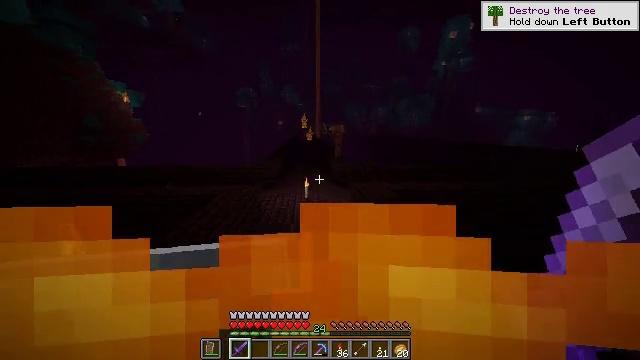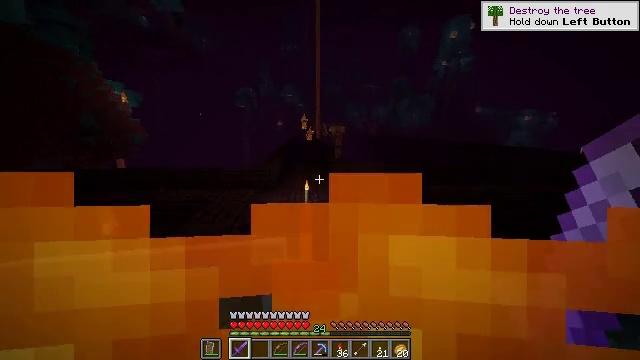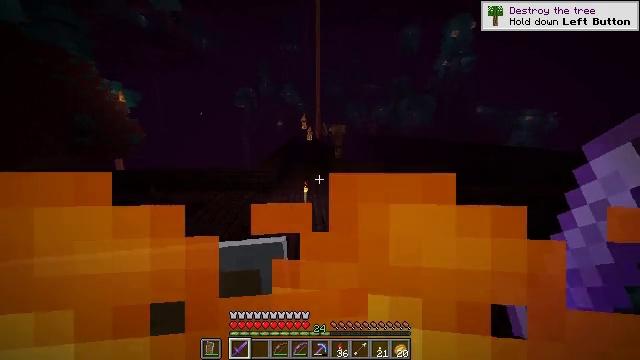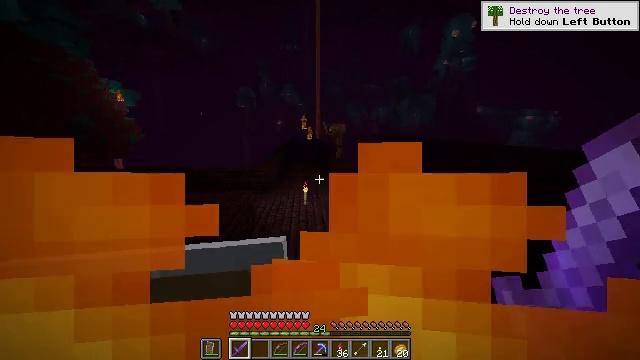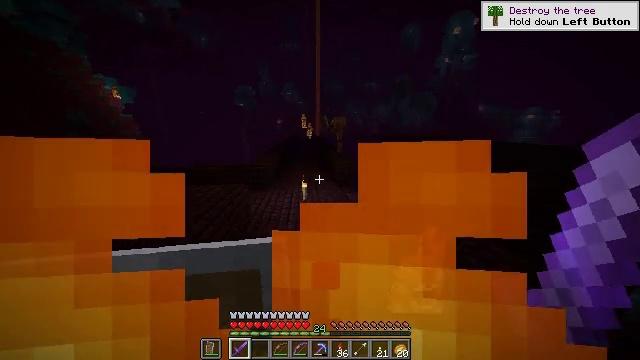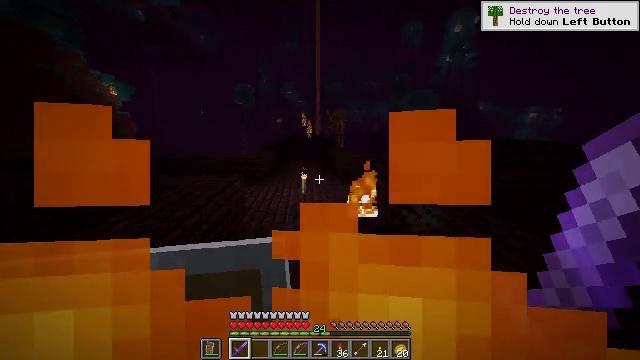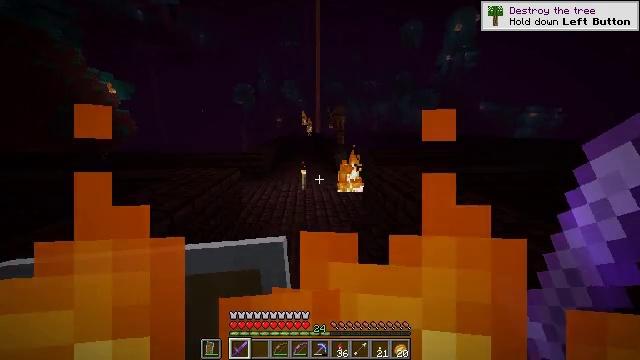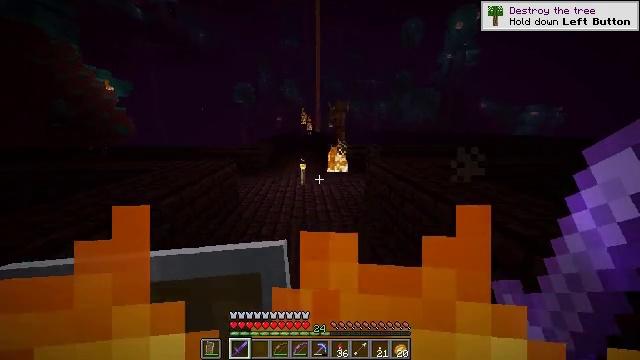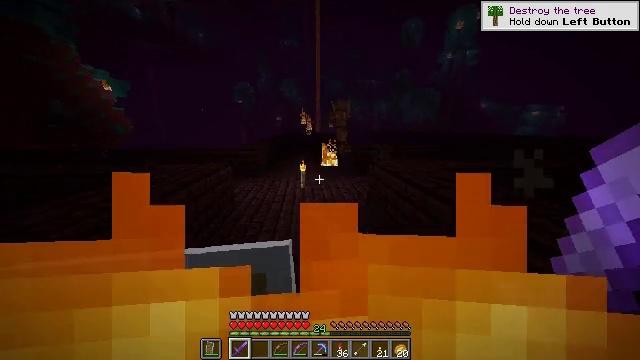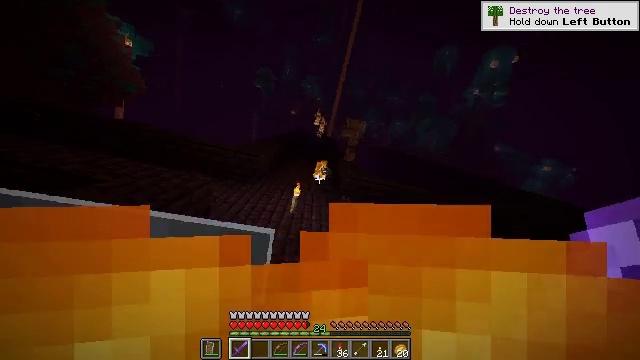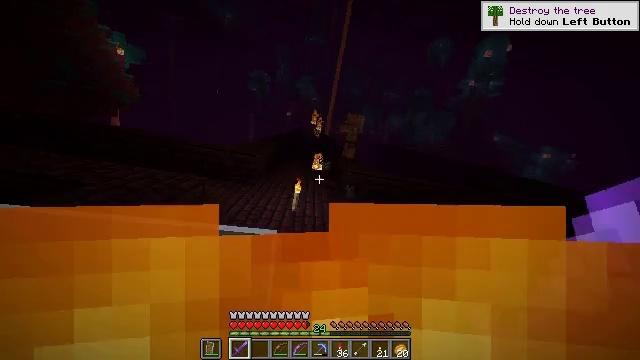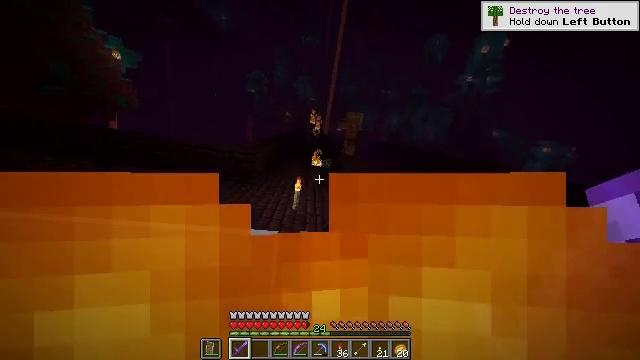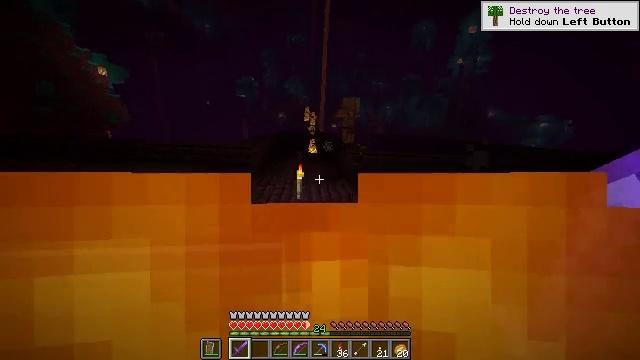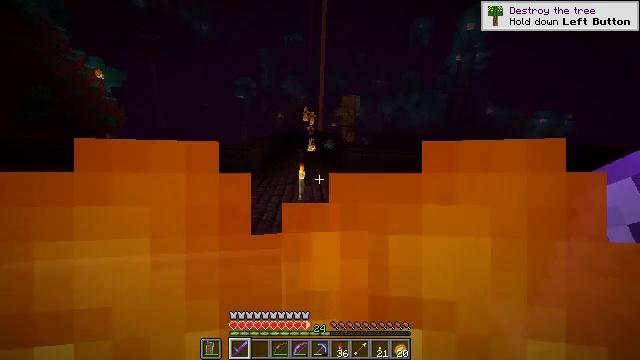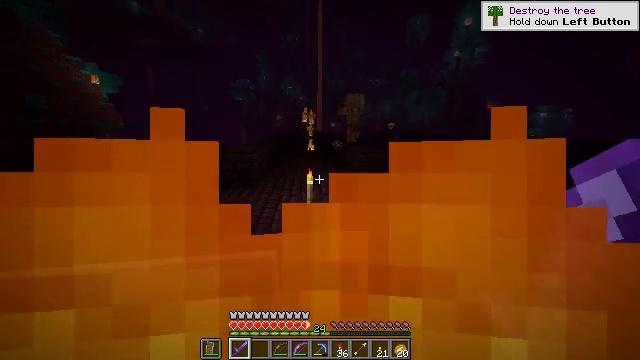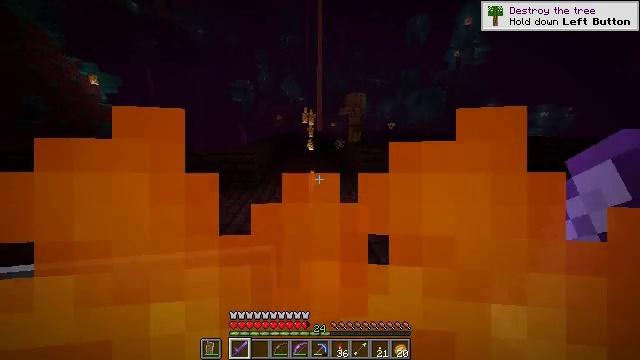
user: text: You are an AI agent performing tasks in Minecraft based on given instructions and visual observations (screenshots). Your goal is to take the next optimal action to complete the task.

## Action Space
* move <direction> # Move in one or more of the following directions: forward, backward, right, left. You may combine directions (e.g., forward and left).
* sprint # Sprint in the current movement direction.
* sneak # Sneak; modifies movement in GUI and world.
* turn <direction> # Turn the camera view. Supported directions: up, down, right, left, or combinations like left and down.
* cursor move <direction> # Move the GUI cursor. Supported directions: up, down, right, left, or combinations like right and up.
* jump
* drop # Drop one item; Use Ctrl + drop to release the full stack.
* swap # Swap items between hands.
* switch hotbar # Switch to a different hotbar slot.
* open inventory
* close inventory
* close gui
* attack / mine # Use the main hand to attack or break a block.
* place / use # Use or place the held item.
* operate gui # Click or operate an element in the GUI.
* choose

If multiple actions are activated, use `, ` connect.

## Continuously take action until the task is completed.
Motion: motion action
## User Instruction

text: Extinguish the fire.
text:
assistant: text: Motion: move forward, jump
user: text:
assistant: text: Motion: move forward, jump
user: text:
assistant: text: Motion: move forward, jump
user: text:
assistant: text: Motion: move forward, jump
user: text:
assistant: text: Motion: move forward, jump
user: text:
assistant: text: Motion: move forward, jump
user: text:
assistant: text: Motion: move forward, jump
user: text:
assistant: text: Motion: move forward, jump
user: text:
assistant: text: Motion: move forward, jump
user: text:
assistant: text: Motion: move forward, jump
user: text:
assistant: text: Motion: move forward and move left, jump
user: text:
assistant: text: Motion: move forward and move left, jump
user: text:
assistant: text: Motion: move forward and move left, jump
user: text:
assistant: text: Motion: move forward and move left, jump
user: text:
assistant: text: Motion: move forward, jump
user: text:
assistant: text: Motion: move forward, jump
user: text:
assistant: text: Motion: move forward, jump
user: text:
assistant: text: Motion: move forward, jump
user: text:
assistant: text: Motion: move forward, jump
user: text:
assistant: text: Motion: move forward, jump
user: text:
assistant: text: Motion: move forward, jump
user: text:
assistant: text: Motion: move forward, jump
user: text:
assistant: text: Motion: move forward, jump
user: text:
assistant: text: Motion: move forward, jump
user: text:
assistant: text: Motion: move forward, jump
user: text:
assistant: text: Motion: move forward, jump
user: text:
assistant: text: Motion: move forward, jump
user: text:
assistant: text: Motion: move forward and move right, jump
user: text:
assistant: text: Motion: move forward and move right, jump
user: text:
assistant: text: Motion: move forward and move right, jump